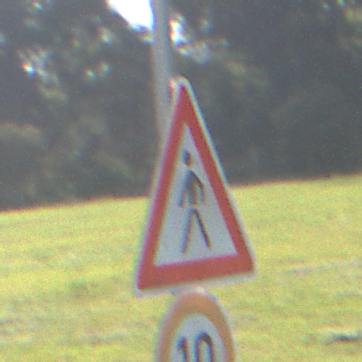
Verkehrszeichen: FussgaengerRechts
Zusatzzeichen unten: Geschwindigkeit10
Umgebung: Outdoor, Nature
Tageszeit: MorningAfternoon
Wetter: PartlyCloudy
Licht: Natural
Jahreszeit: NotSpecified
Kontrast: HighContrast